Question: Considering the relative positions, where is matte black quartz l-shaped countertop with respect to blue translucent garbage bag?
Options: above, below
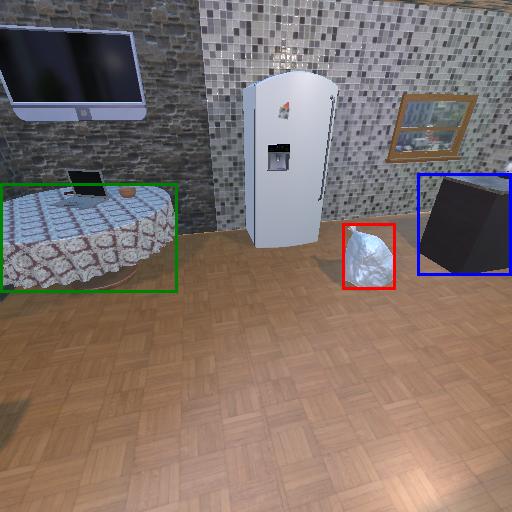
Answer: above